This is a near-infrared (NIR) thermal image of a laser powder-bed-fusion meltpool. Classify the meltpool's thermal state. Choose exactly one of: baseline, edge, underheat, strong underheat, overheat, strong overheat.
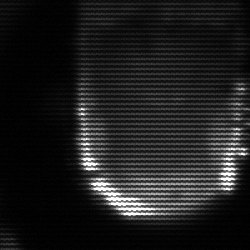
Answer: baseline